Field crop: tomato
Growth stage: 2
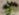
Species: solanum